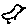
Label: bird